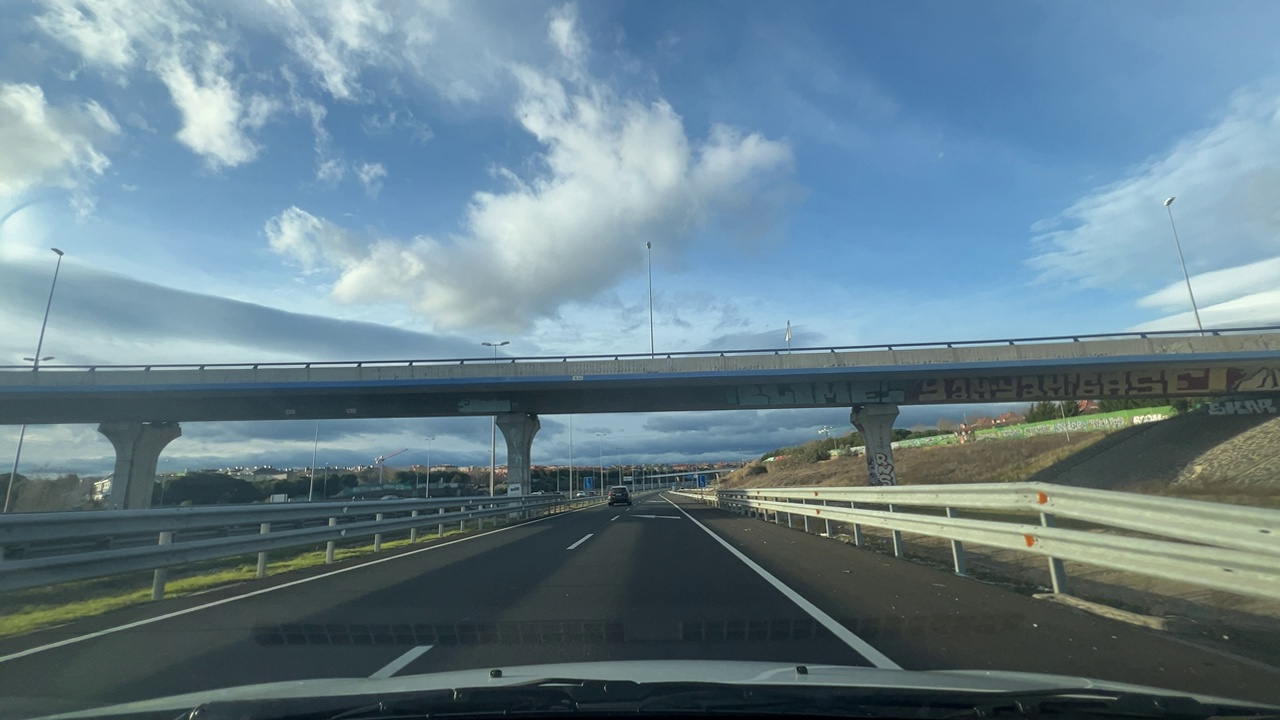
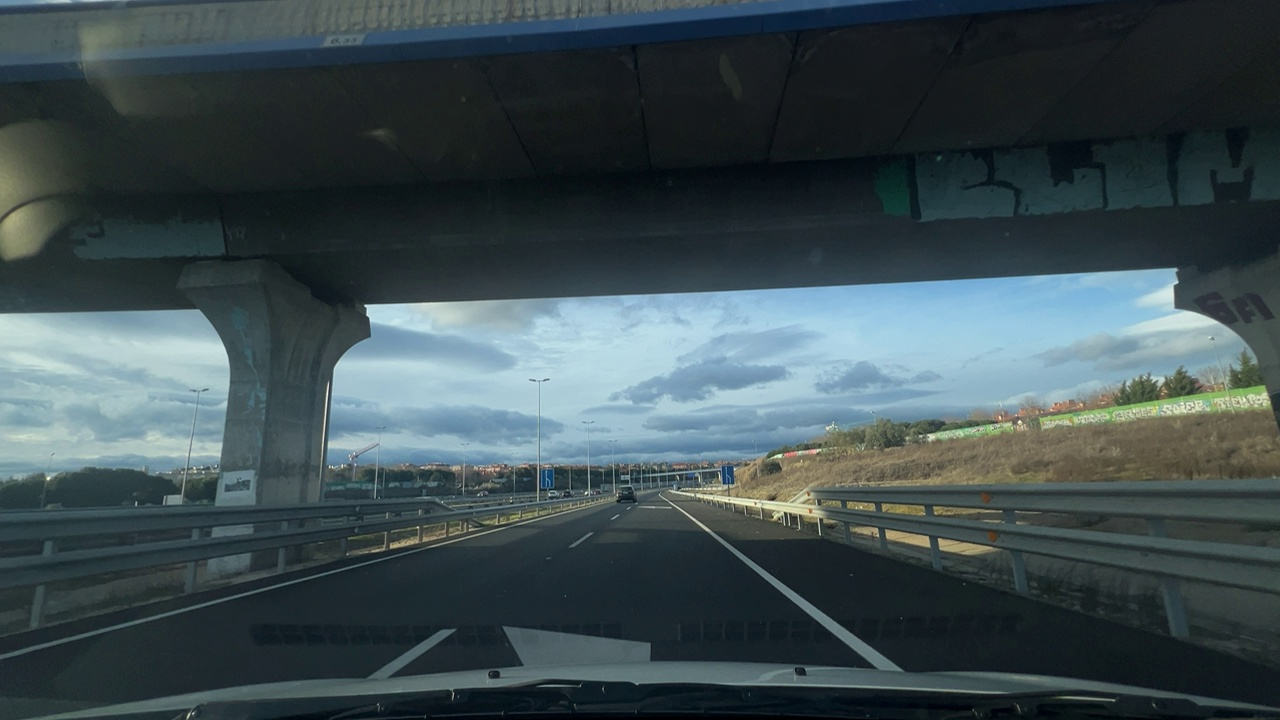
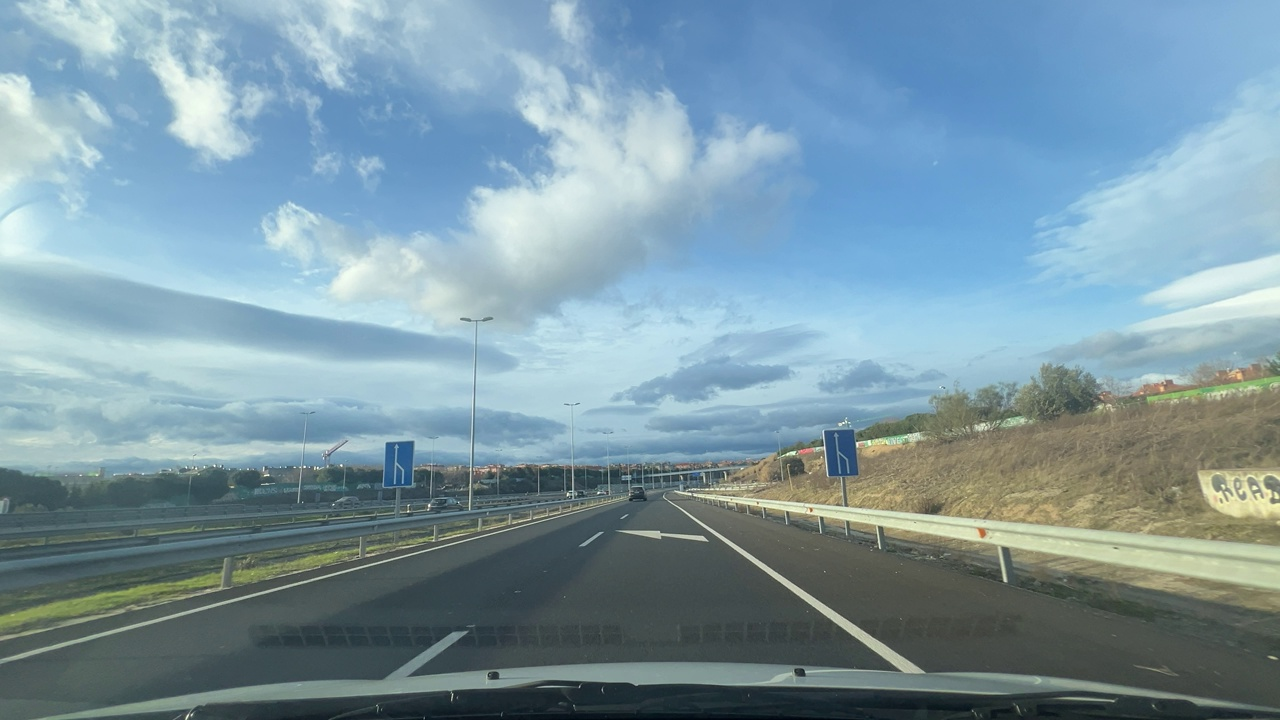
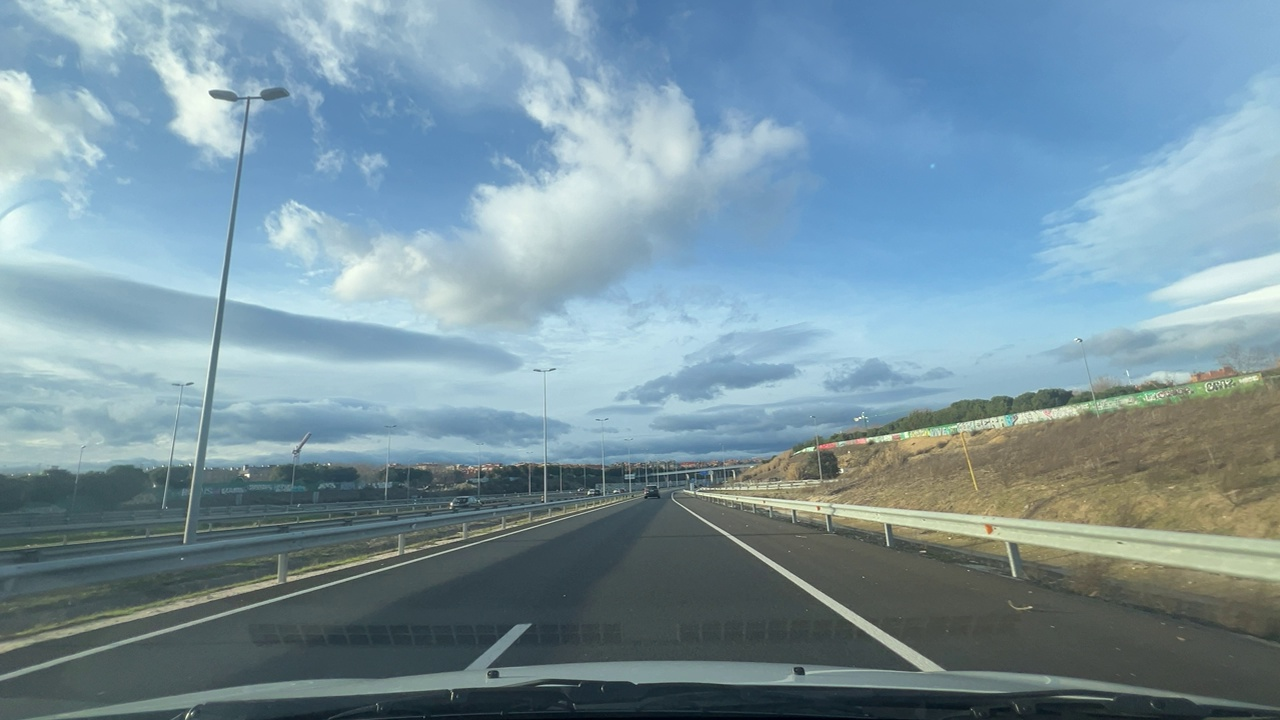
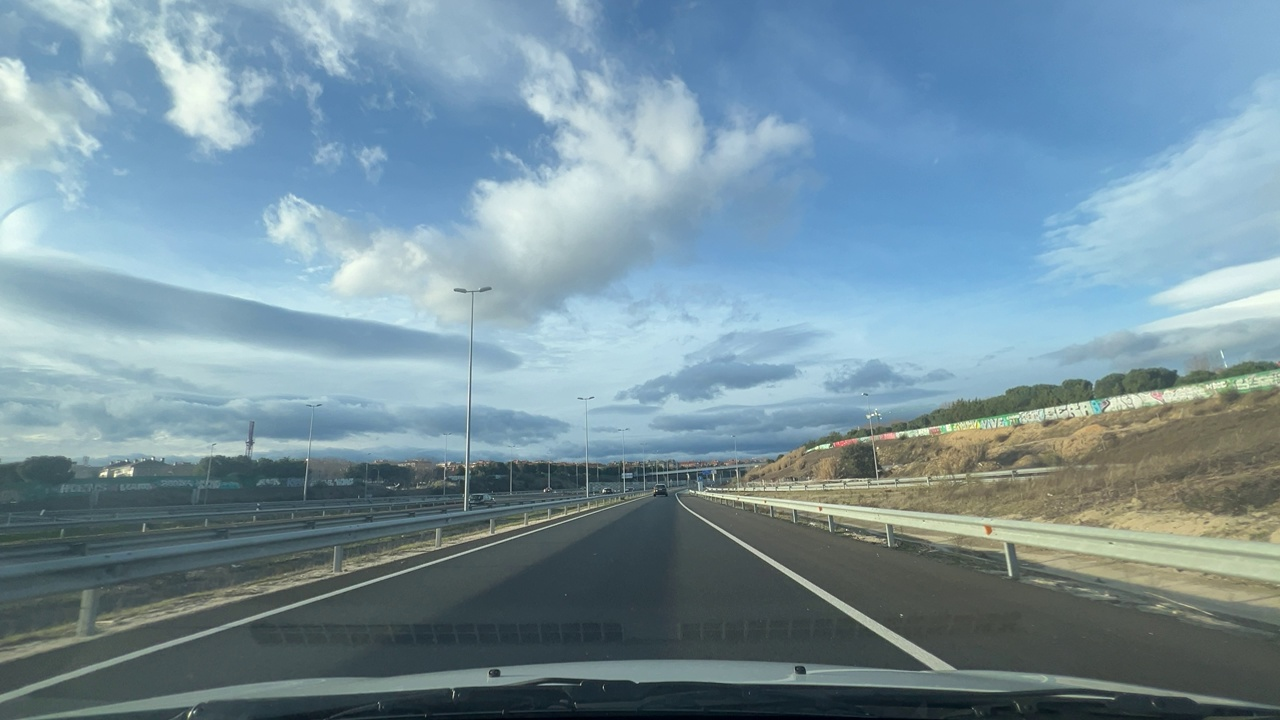
Situation: Merging lane
Question: Is the ego vehicle currently traveling within an acceleration or merge lane?
Answer: Yes
Reasoning: The lane widens with merge markings typical of an acceleration lane.

Situation: Merging lane
Question: Is there an adjacent acceleration lane merging into the ego lane?
Answer: No
Reasoning: The ego lane is merging into the left lane

Situation: Merging lane
Question: Do the outer lane markings of an adjacent lane converge into the ego lane?
Answer: No
Reasoning: The ego lane is merging into he adjacent left lane